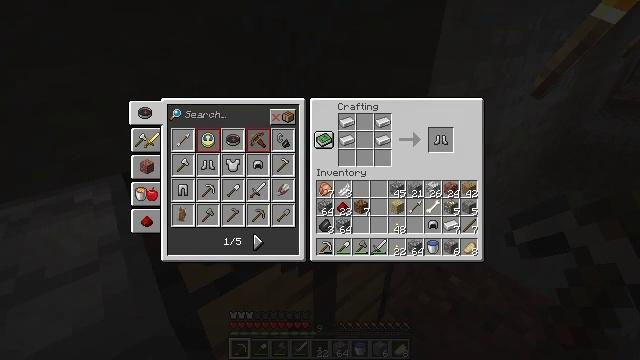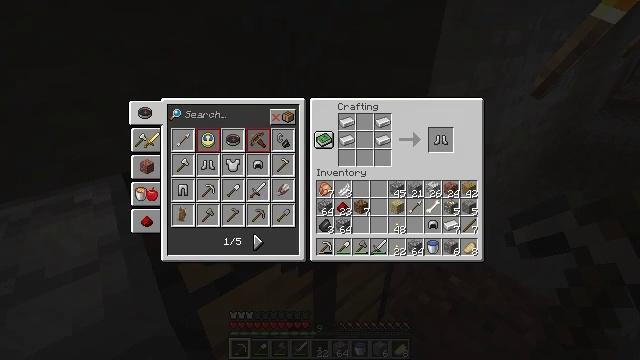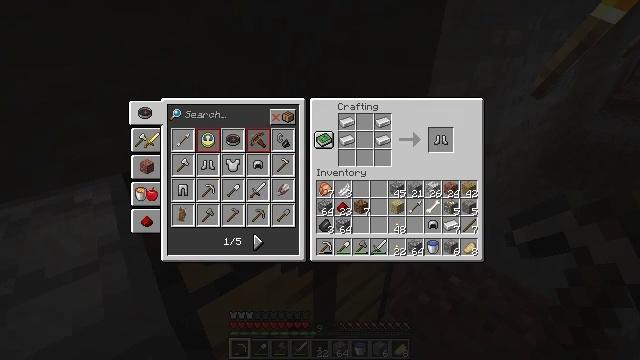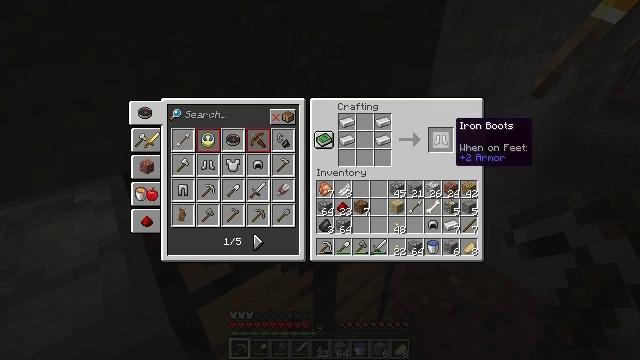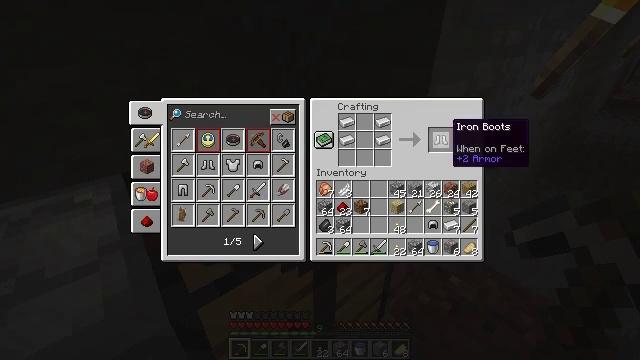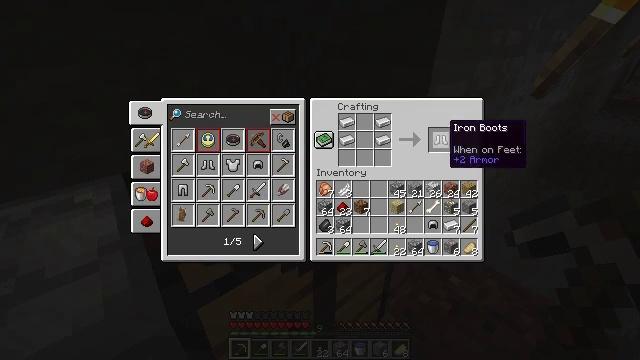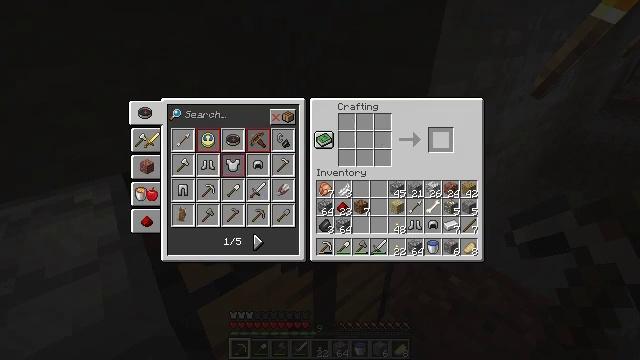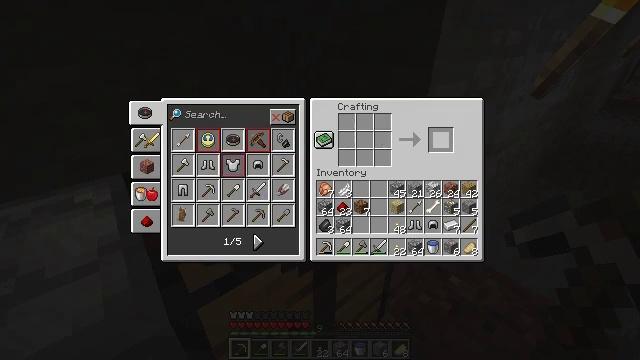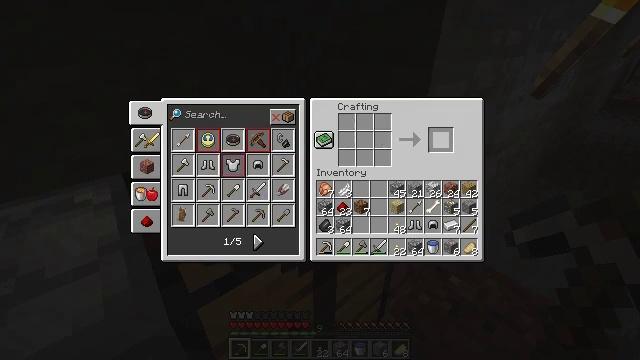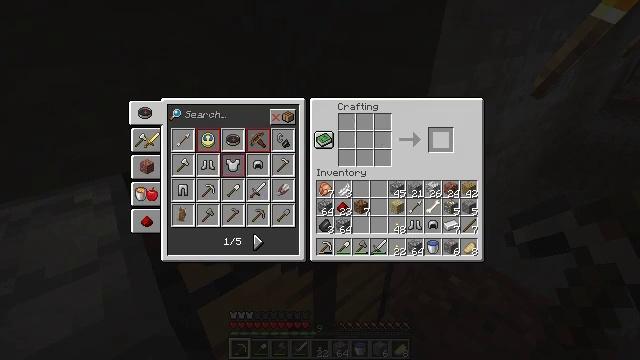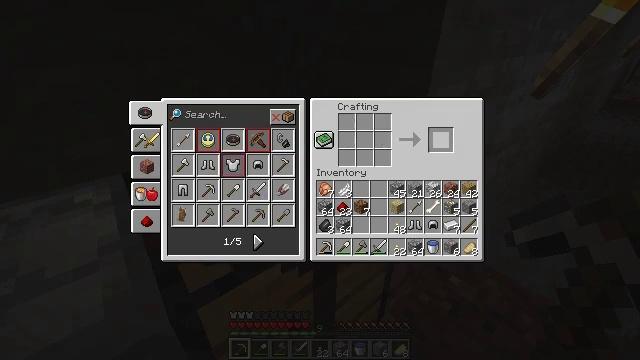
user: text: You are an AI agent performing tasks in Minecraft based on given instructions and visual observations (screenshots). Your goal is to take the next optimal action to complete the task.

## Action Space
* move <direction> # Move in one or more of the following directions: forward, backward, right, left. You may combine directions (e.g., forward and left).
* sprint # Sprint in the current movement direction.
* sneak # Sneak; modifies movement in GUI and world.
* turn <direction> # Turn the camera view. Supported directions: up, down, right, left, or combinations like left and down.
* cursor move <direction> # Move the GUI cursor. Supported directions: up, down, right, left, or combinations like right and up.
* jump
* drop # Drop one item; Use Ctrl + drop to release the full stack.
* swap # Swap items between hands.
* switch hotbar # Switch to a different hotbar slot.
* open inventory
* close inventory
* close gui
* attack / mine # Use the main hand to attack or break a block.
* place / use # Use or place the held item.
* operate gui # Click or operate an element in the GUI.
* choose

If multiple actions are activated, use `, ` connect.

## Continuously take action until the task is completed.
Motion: motion action
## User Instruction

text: Craft iron boots in the crafting grid.
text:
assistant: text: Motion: sneak
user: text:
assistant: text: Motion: sneak
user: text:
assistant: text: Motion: sneak
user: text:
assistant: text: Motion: sneak
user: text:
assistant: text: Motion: sneak
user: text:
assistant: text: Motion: sneak, operate gui
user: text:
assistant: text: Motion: sneak, operate gui
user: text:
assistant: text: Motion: sneak, operate gui
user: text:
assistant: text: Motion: sneak, operate gui
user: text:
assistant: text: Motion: sneak
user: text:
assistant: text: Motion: sneak